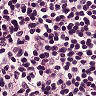
Metastatic tissue present: no